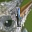
Label: 4